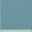
Piece: xx